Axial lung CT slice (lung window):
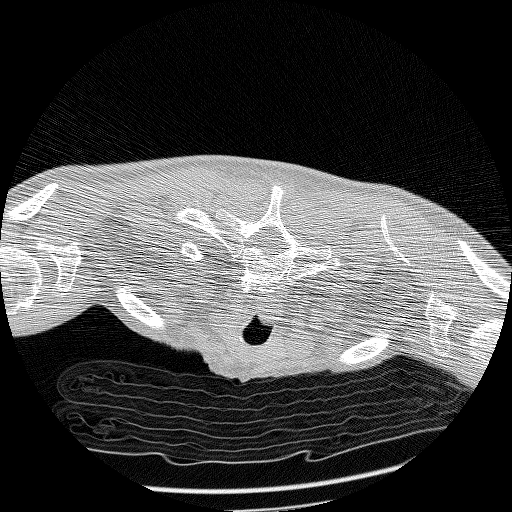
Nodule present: no